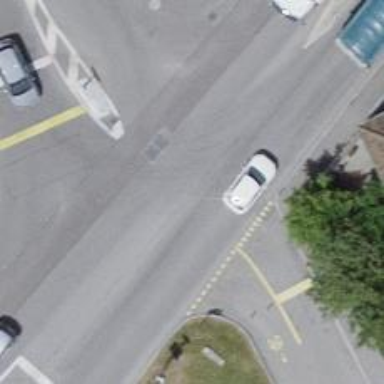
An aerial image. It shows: Road with traffic signals.